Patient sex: F
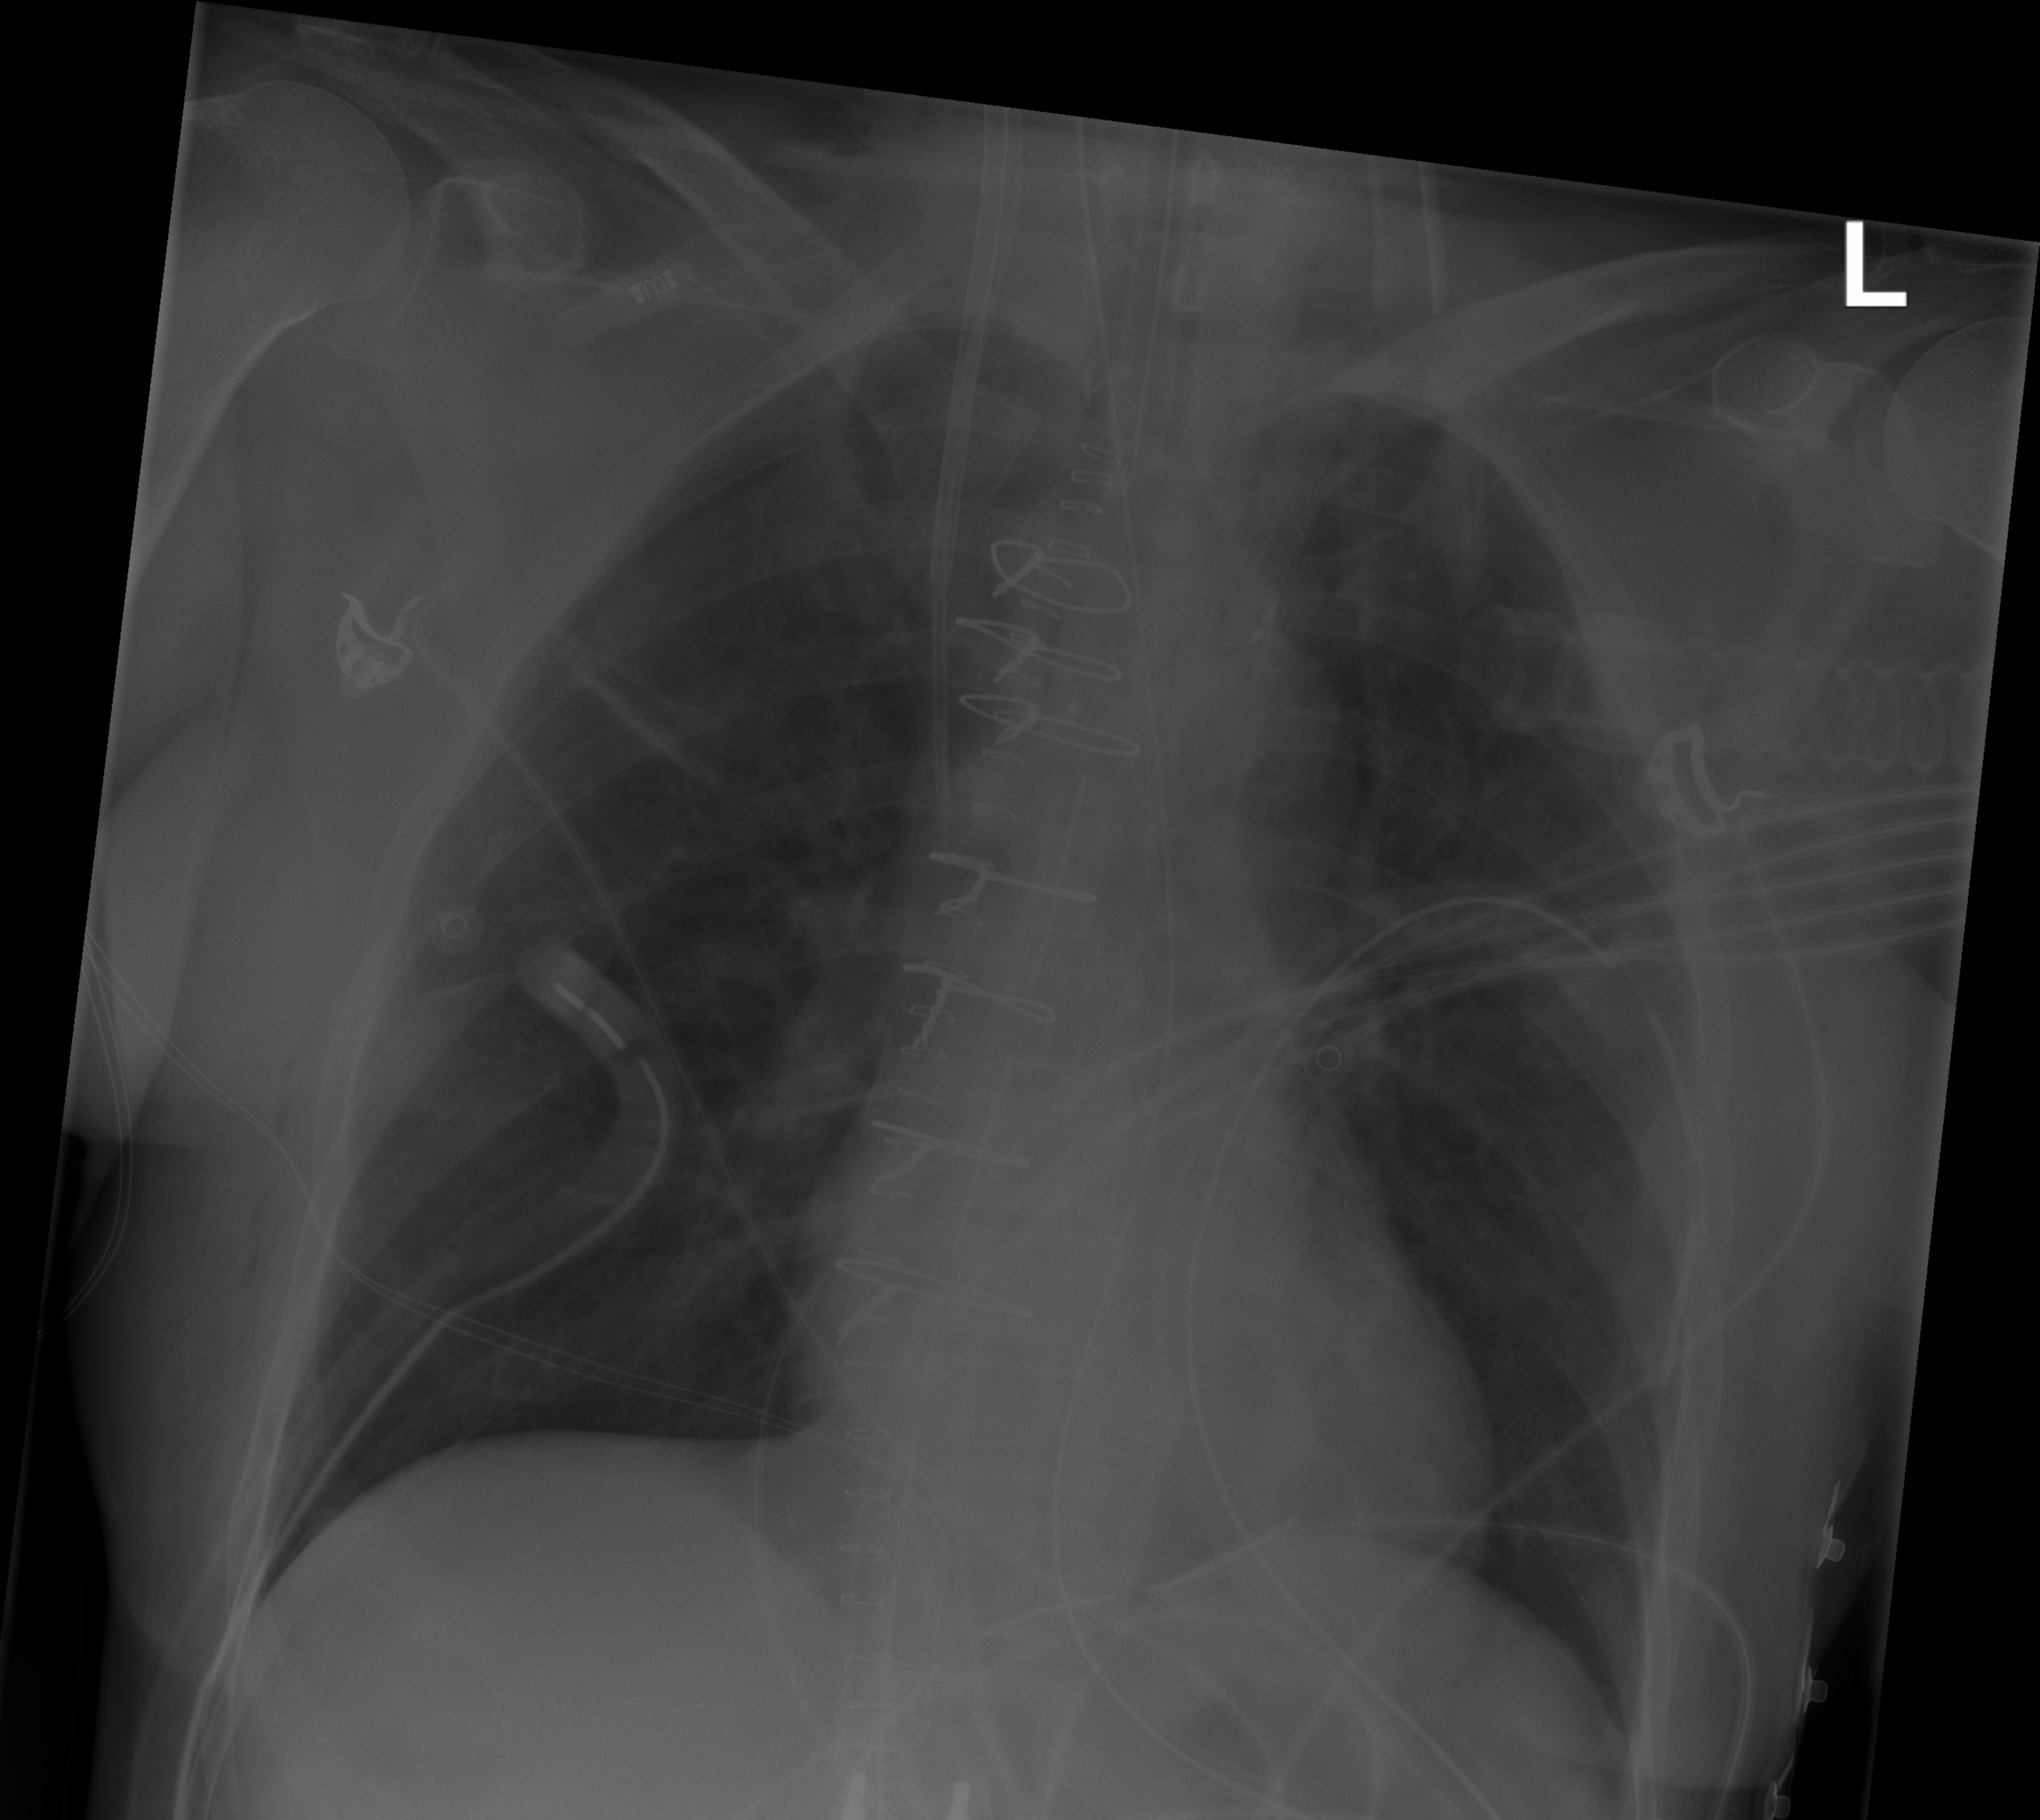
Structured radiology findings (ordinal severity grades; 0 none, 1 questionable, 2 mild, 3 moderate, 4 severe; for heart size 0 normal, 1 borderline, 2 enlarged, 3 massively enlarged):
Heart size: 0
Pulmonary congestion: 0
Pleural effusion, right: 0
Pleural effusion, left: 0
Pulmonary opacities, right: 0
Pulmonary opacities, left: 0
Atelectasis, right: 2
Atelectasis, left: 2